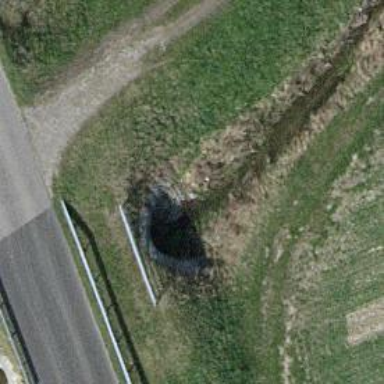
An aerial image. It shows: Culvert tunnel.